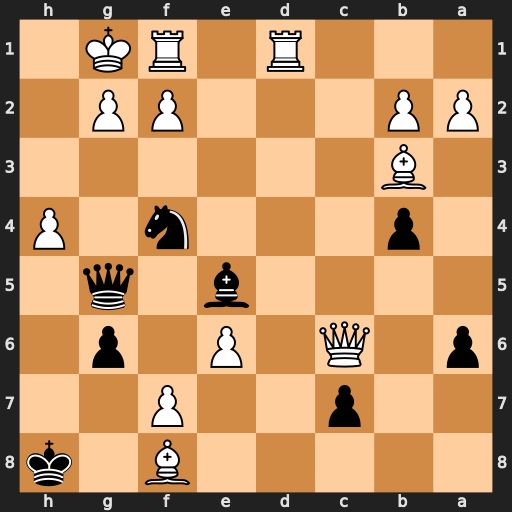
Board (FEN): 5B1k/2p2P2/p1Q1P1p1/4b1q1/1p3n1P/1B6/PP3PP1/3R1RK1
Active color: b
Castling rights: -
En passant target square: -
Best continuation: Ne2+ Kh1 Qxh4#